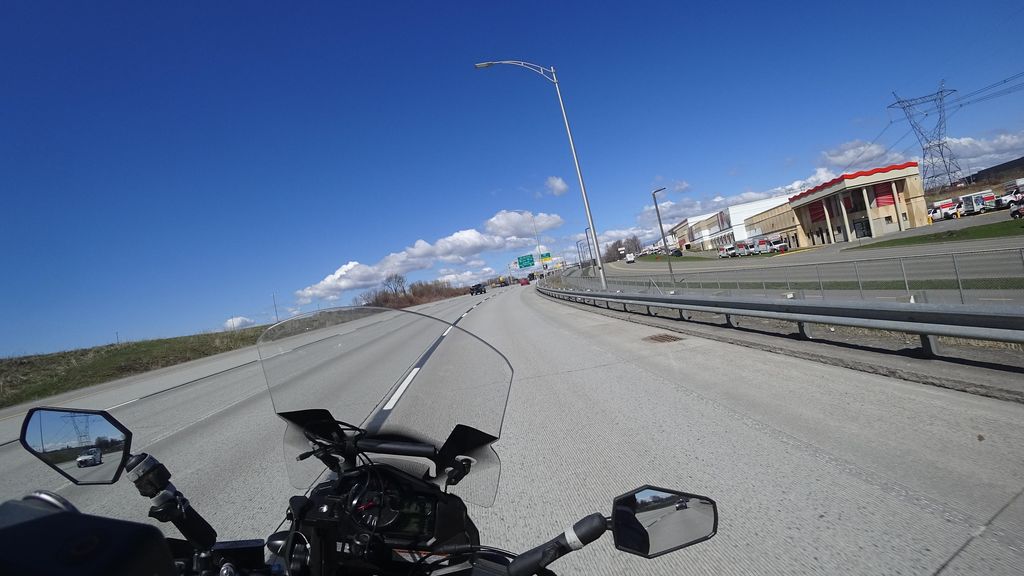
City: quebec_city